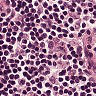
Metastatic tissue present: no